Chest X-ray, PA view. Patient: 40 years old, sex M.
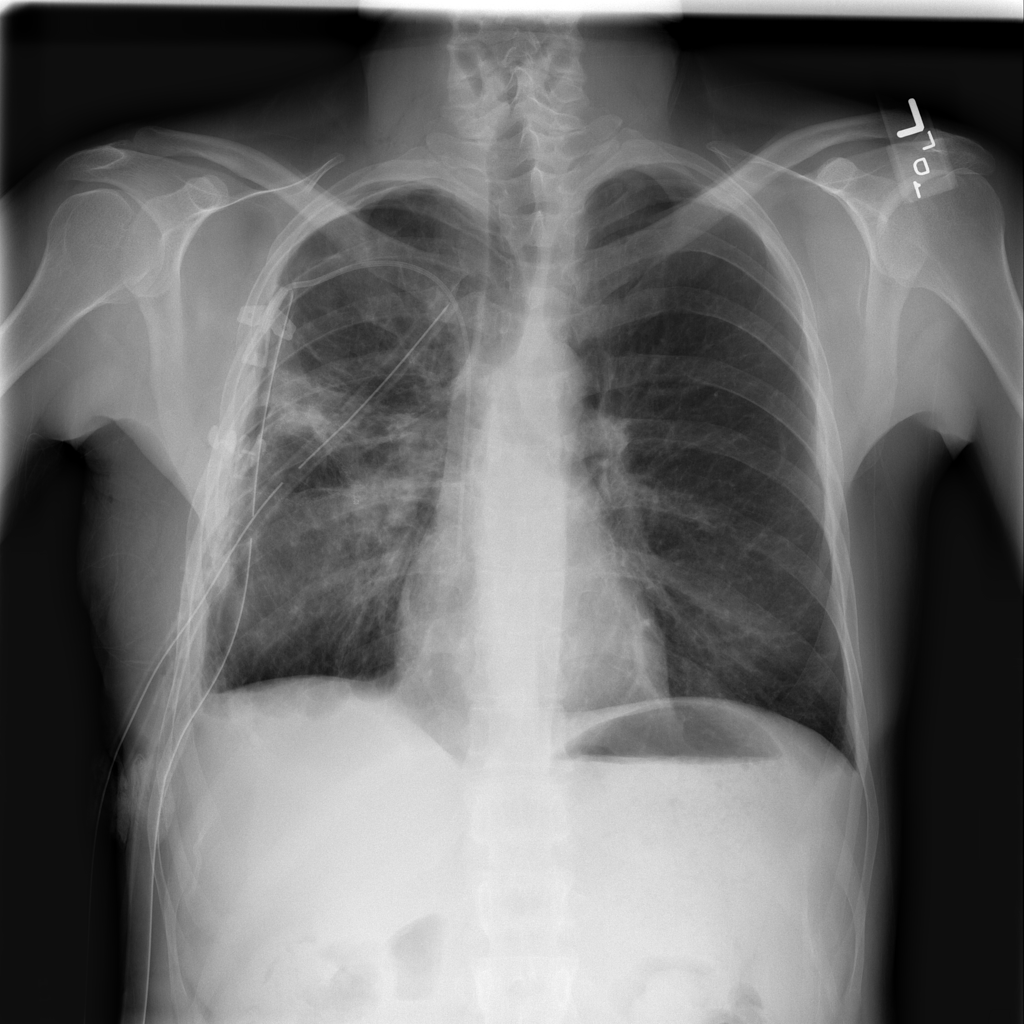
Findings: Effusion